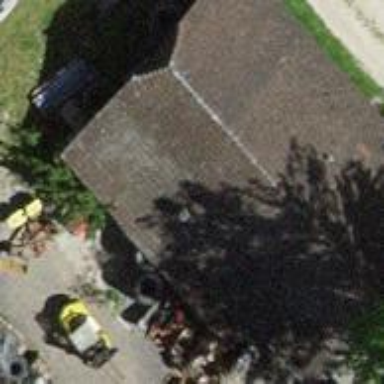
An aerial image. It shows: Barn.